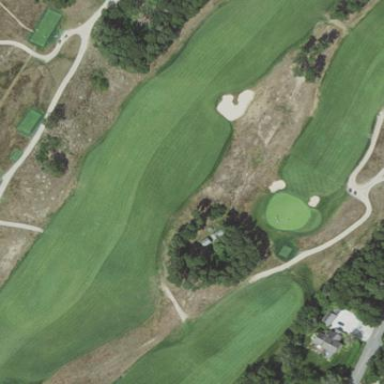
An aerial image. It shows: Area of rough grass used for golf.